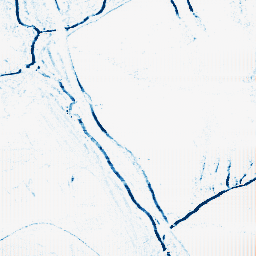
Category: morphological
Decomposition family: morphological_rect
Decomposition parameters: operation: closing
width: 5
height: 3
Upsampling method: fft_zeropad
Upsampling parameters: scale: 2
Upsampling scale: 2